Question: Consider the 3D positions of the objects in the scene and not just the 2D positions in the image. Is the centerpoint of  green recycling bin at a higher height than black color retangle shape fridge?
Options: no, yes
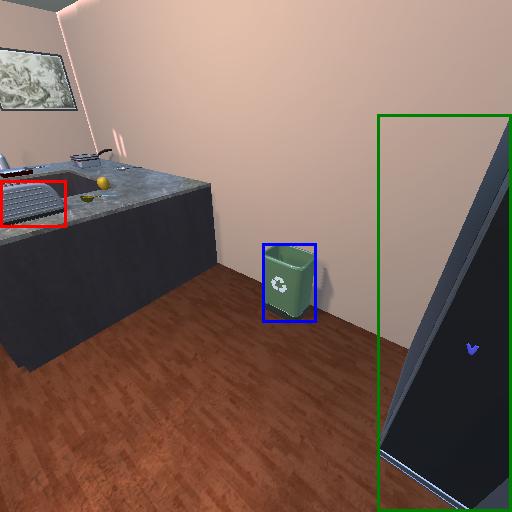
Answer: no